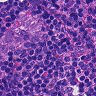
Metastatic tissue present: yes